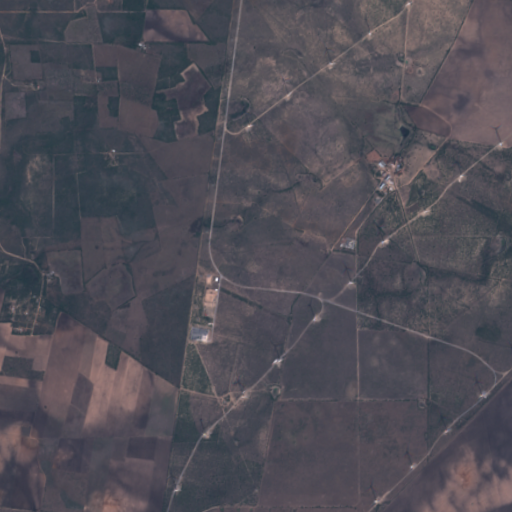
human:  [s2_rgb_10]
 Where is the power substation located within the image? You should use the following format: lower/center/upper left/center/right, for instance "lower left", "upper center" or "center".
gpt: The power substation is located in the lower center of the image.
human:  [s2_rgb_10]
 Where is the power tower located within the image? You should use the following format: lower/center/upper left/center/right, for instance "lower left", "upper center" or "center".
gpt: The power tower is located in the upper center of the image.
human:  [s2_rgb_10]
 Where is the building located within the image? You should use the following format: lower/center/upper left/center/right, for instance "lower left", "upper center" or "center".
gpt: There is no building in the image.